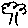
Label: tree